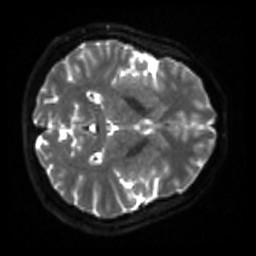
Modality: sbref
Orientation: axial
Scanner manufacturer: siemens
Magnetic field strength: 3 T
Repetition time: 4 s
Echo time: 0.0594 s